Field crop: tomato
Growth stage: 1
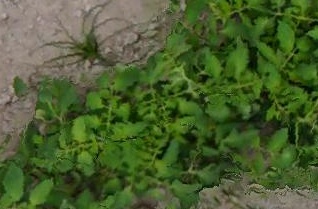
Species: tomato